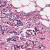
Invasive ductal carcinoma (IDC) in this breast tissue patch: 1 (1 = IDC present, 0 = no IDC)